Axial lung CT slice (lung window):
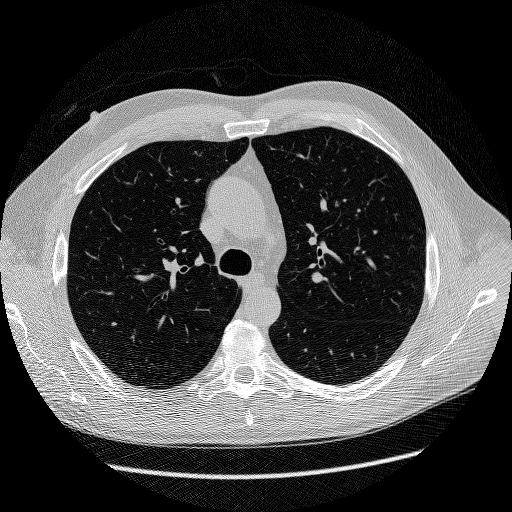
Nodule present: no